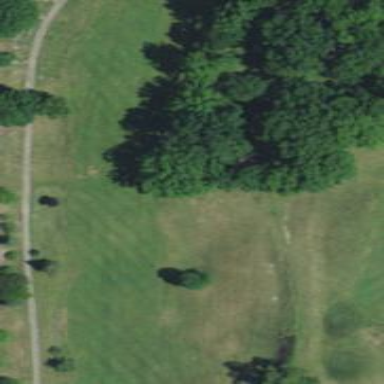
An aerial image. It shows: Scenic golf fairway.